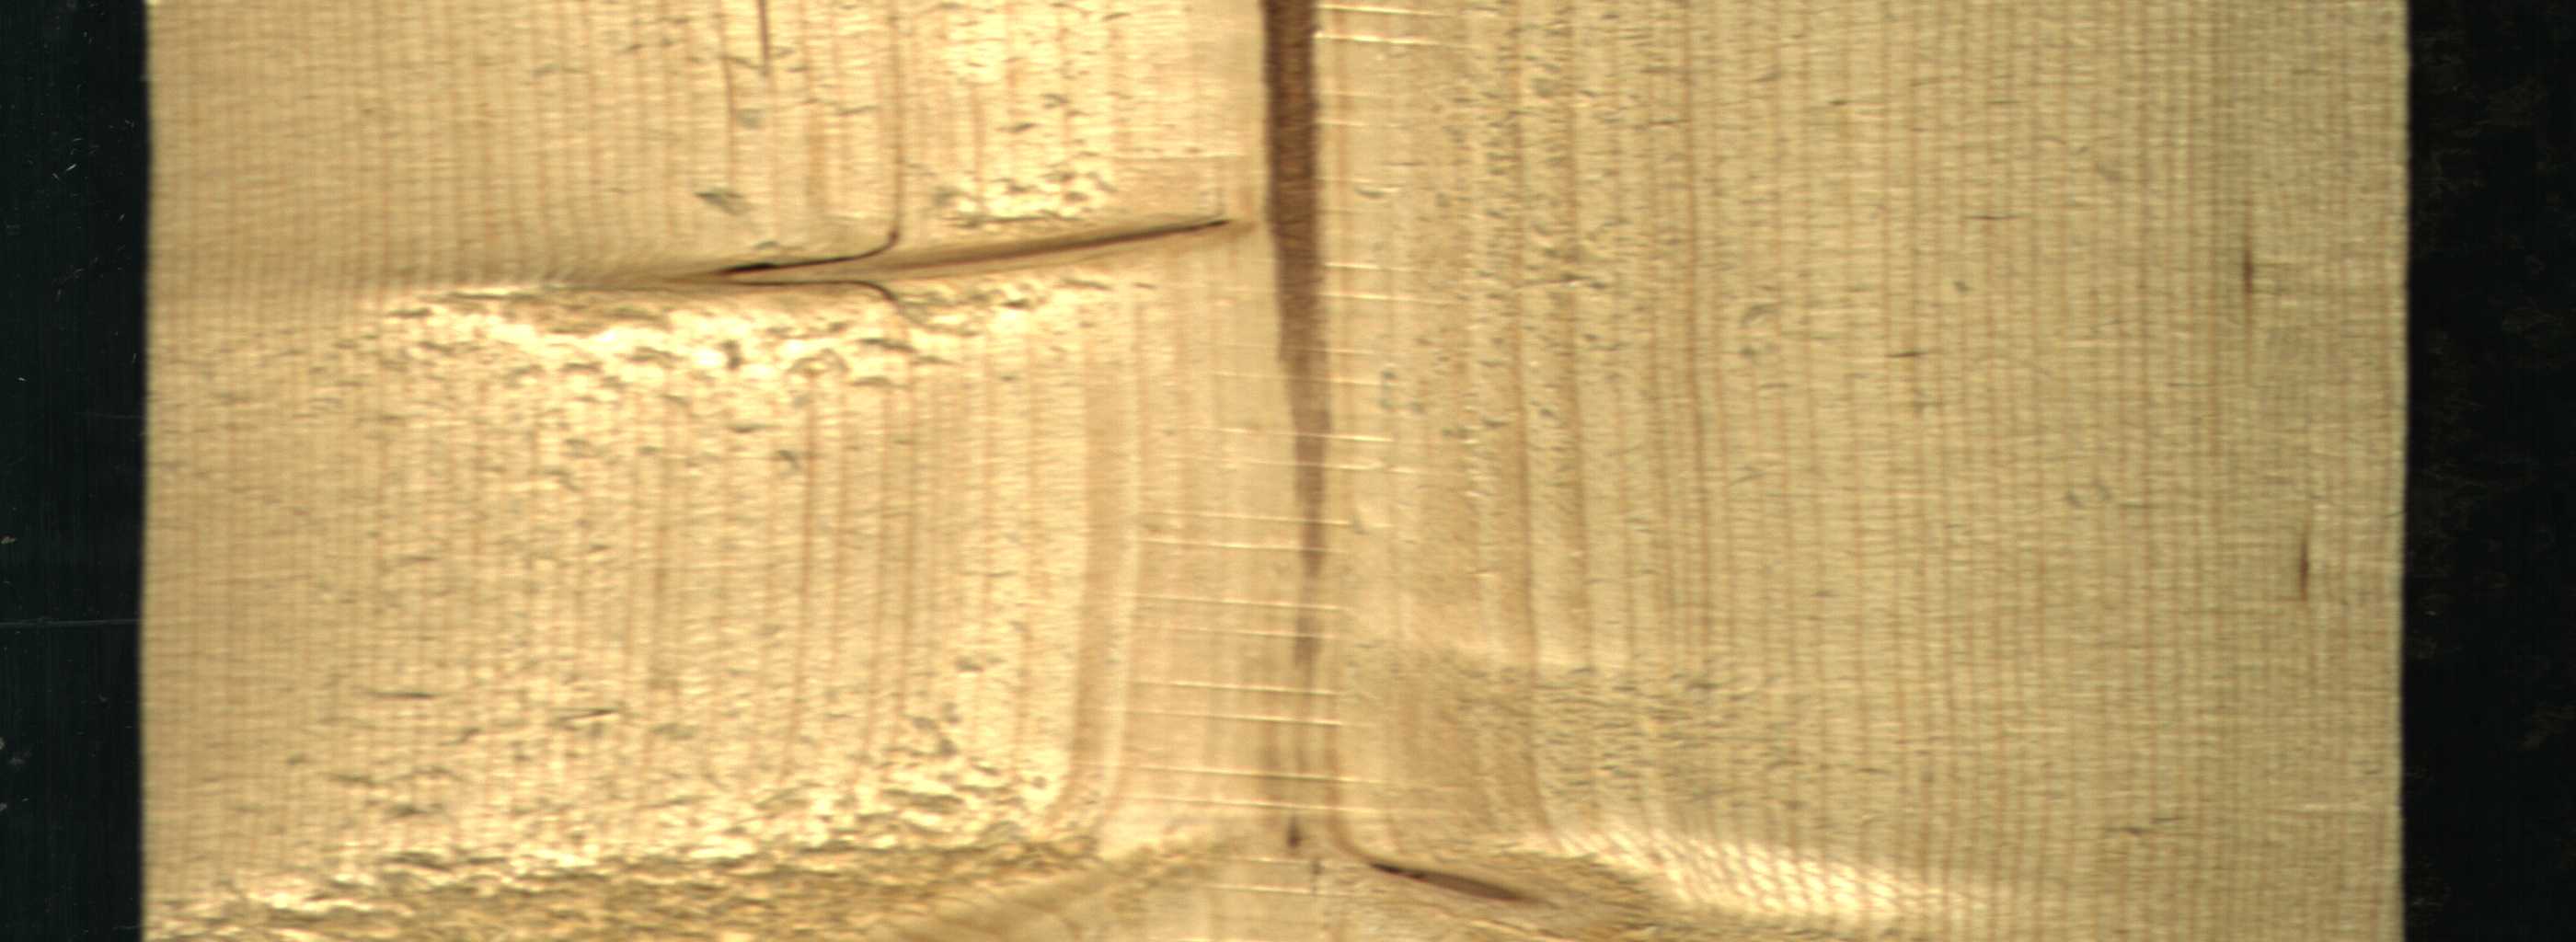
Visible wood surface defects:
Marrow
Live_Knot
Live_Knot